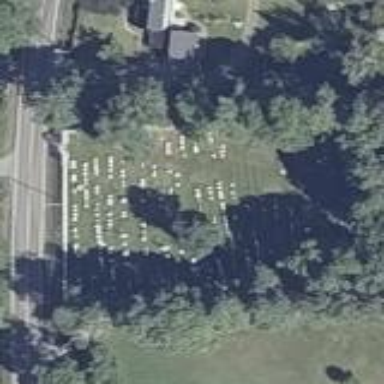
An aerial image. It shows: Cemetery.